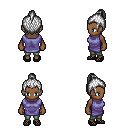
a pixel art fantasy rpg character, female body template, human, dark skin, chain tabard jacket, teal pants, white short topknot hairstyle, ghillies, four views (front, back, left, right), 2x2 character sprite sheet, small pixel art, hard edges, no anti-aliasing